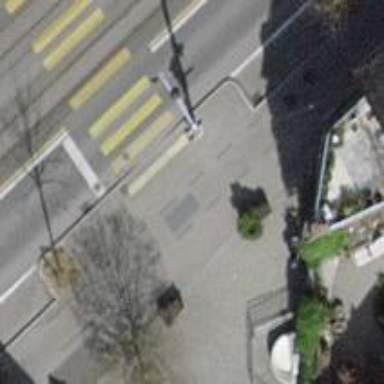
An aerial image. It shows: Asphalt sidewalk along the footway.